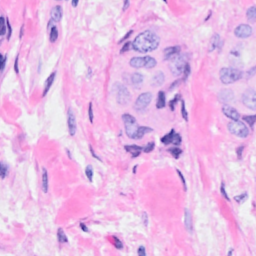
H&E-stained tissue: Breast